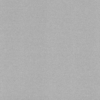
Label: dusty